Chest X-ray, PA view. Patient: 33 years old, sex F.
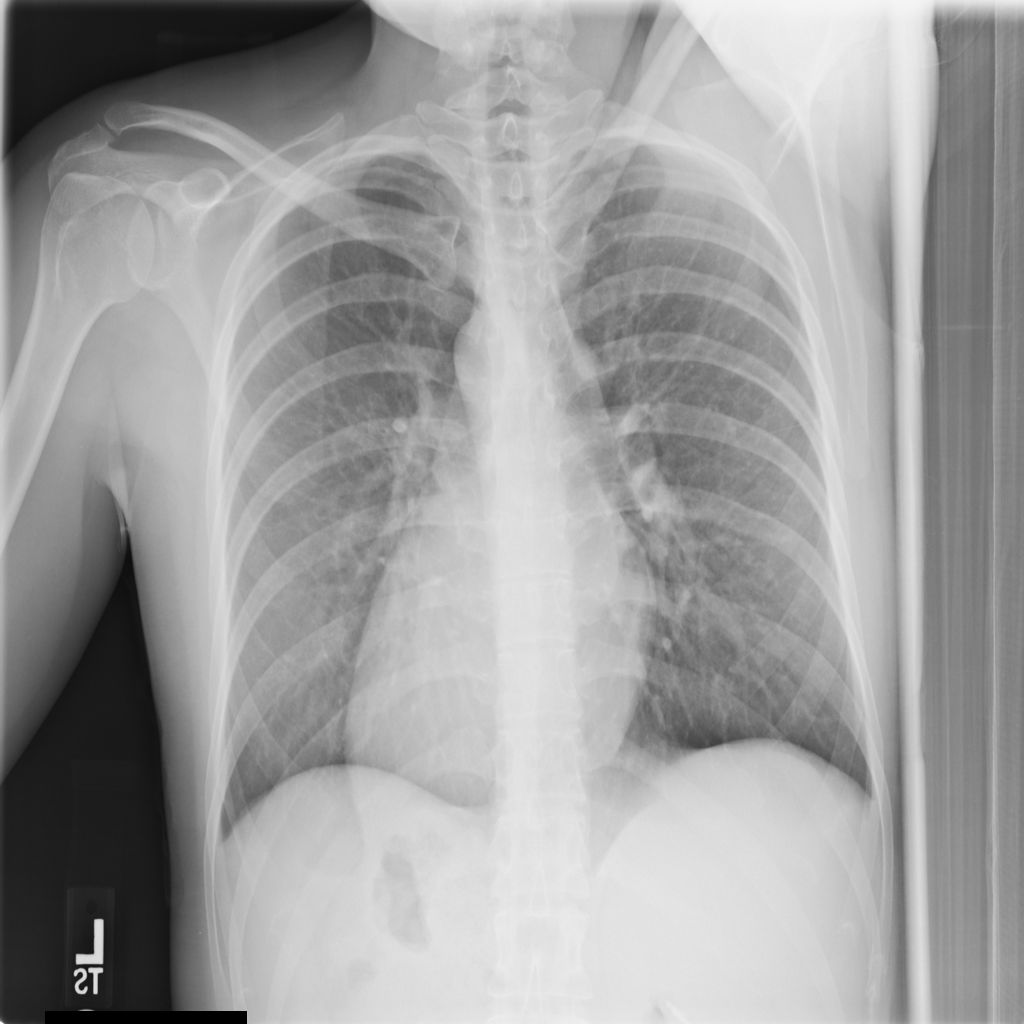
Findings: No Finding